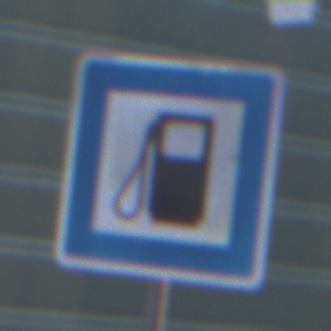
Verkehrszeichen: Tankstelle
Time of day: MorningAfternoon
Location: Outdoor (Urban)
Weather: PartlyCloudy
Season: NotSpecified
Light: Natural